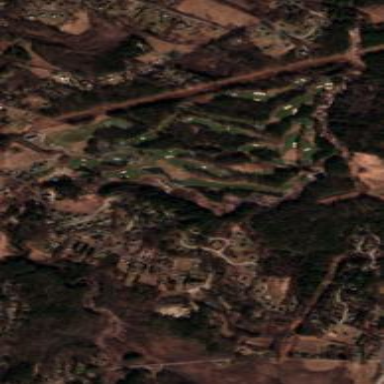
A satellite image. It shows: Swampy wetland area that serves as water hazard for golfers.